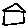
Label: house